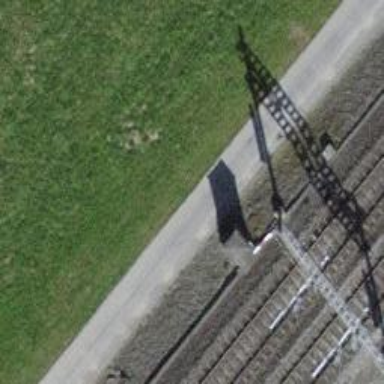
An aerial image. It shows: Railway signal.